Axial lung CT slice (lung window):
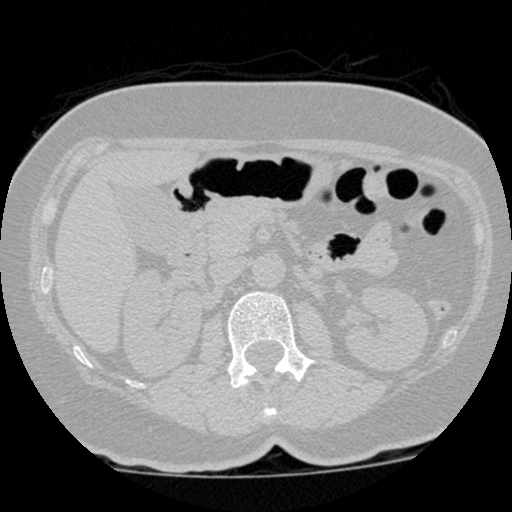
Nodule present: no